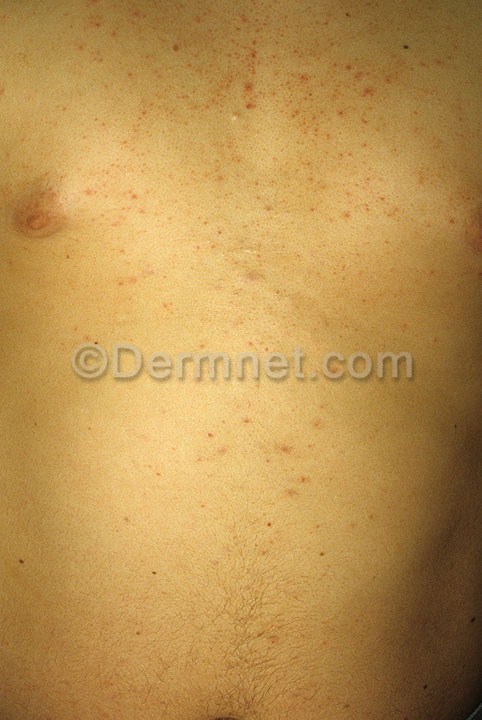
Disease: Tinea Ringworm Candidiasis and other Fungal Infections